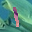
Label: 1